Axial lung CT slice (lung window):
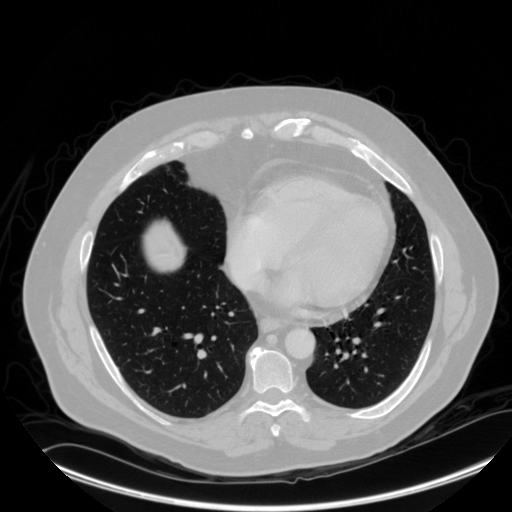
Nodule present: no